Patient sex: M
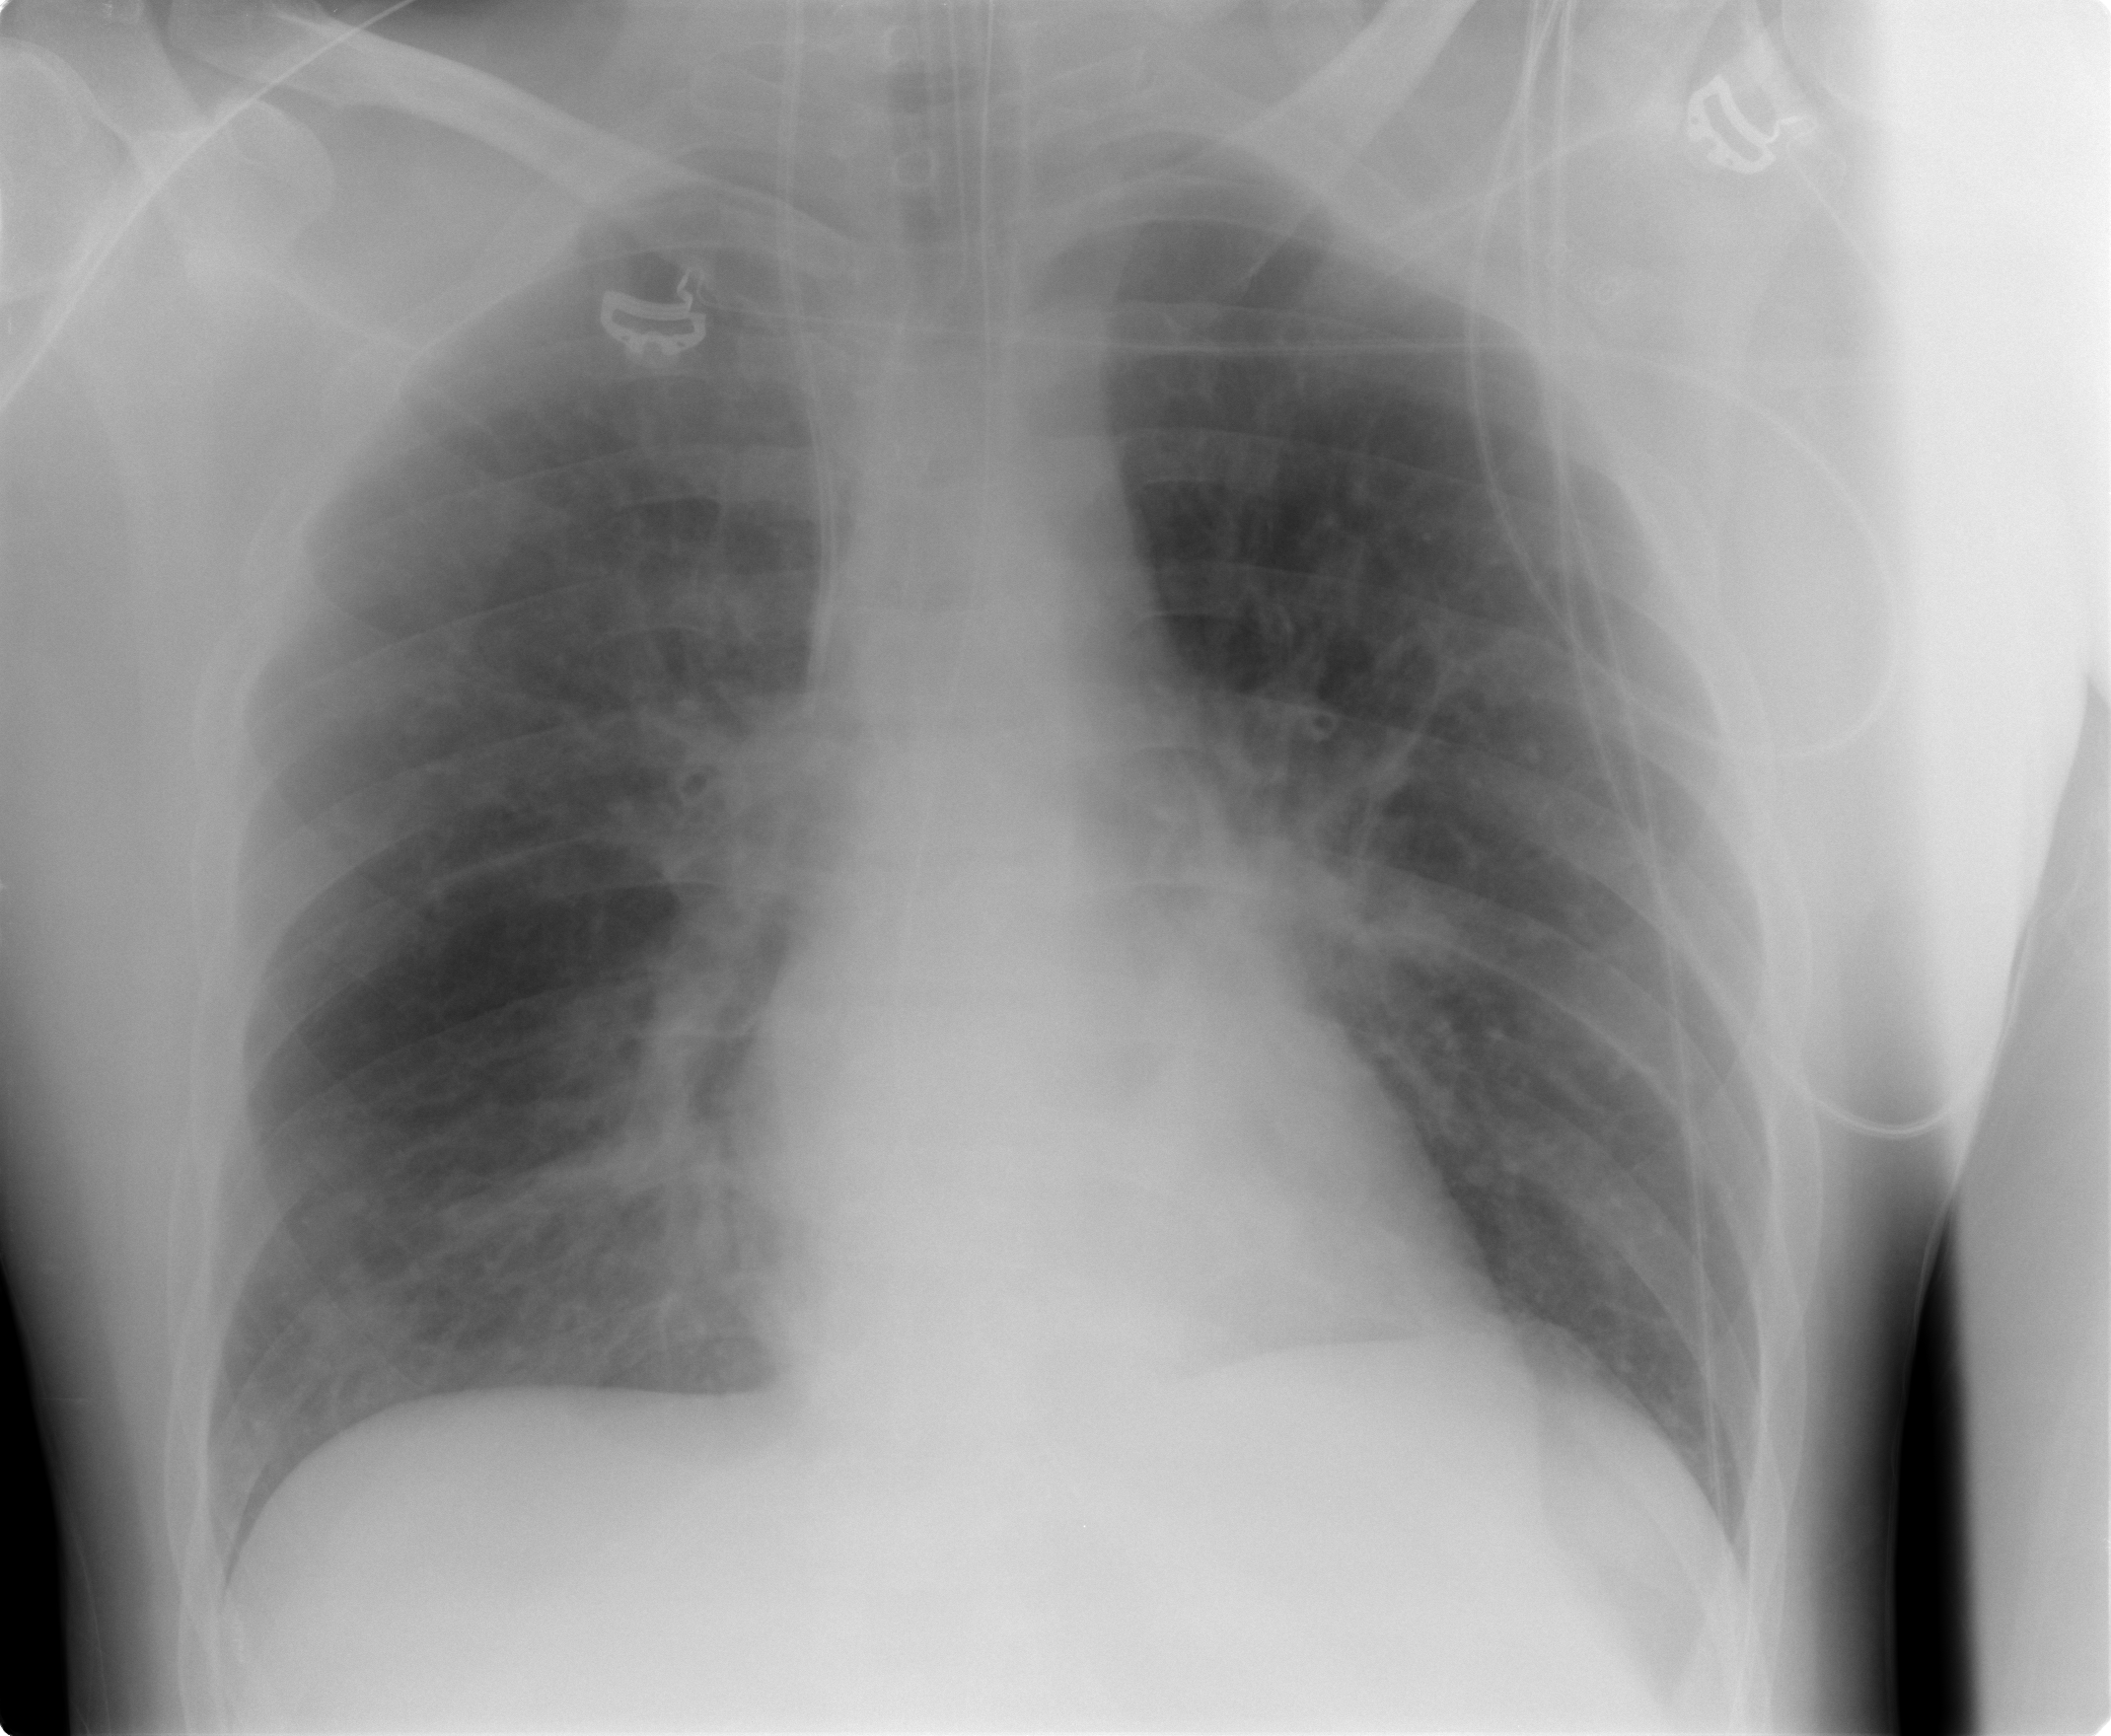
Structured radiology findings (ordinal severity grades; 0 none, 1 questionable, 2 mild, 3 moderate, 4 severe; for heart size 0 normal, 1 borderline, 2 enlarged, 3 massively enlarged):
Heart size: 0
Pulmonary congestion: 0
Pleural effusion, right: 0
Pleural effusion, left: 0
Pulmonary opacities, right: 1
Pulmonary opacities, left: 0
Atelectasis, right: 2
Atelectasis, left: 2